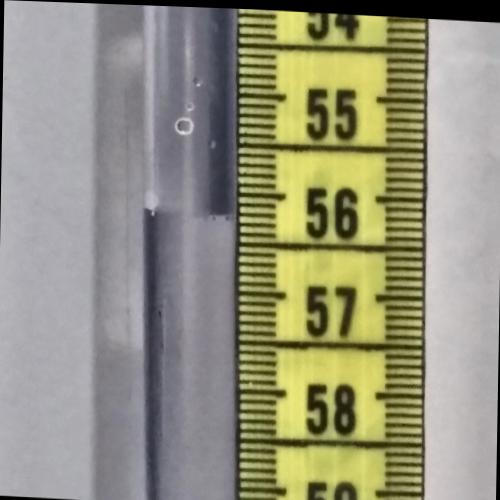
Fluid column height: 56.2 cm